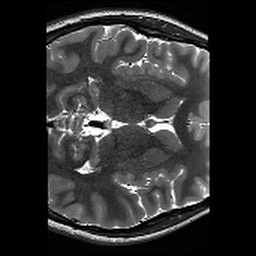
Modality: T2w
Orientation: axial
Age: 21
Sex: female
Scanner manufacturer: siemens
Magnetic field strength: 3 T
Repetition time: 13.15 s
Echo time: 0.082 s